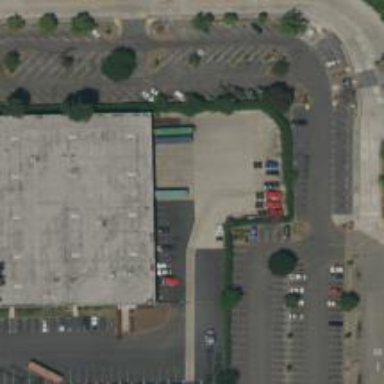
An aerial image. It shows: Warehouse building.